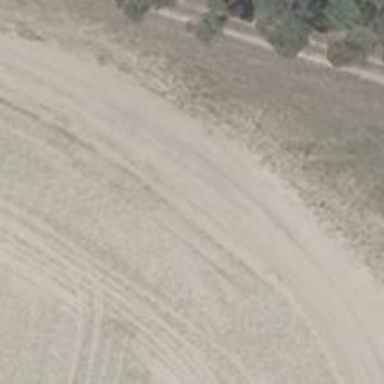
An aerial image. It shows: Track with grade 3 tracktype.